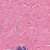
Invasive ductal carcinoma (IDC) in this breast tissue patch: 0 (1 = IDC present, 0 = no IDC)